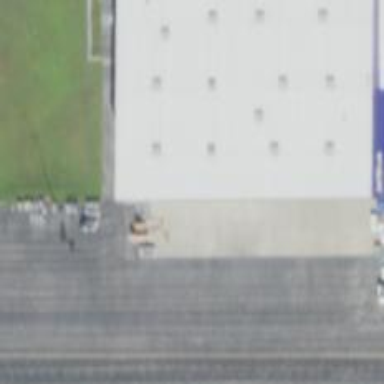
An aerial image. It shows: Paved apron at the airport.